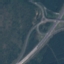
Land use / land cover class: Highway